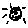
Label: moon